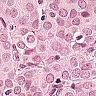
Metastatic tissue present: yes